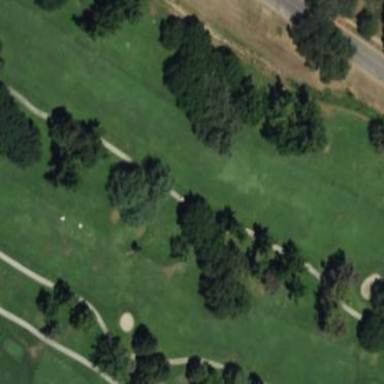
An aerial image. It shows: Golf fairway in the image.